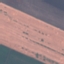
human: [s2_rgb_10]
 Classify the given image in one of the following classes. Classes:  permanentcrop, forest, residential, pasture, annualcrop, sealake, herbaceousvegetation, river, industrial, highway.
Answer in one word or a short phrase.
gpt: AnnualCrop